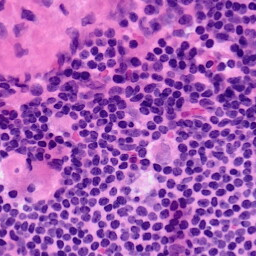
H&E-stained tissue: LymphNode